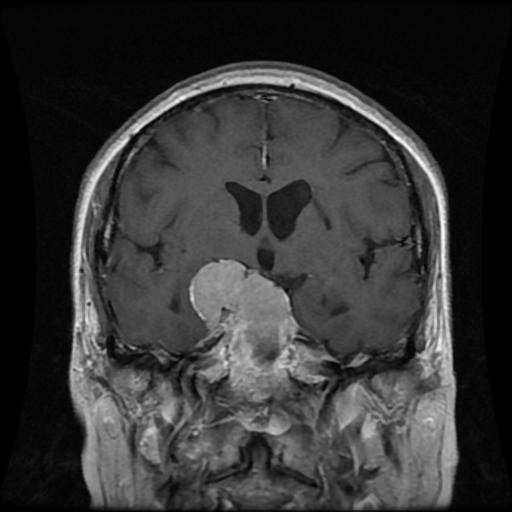
Label: meningioma